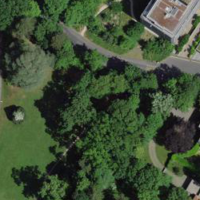
EUNIS habitat code: 53
Species observed at this site:
Tulipa sylvestris